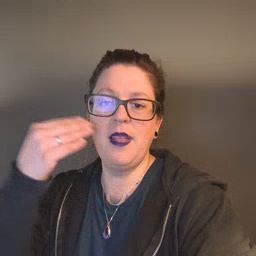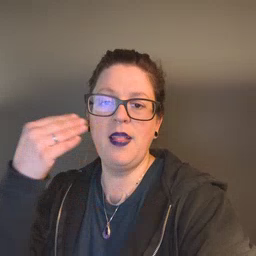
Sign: smile